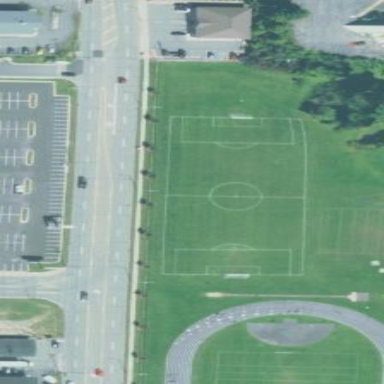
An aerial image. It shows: Grass pitch used for soccer.